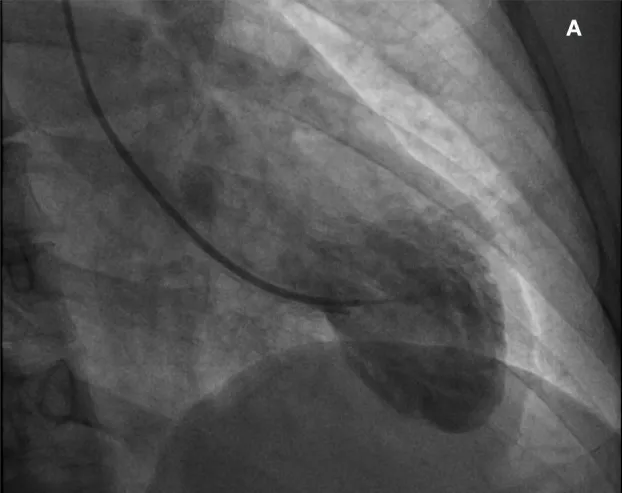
(A,B) Left ventriculography demonstrating apical ballooning and hypokinesis of the apex with normal functioning basal inferior and anterior segments.
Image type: radiology (x_ray)